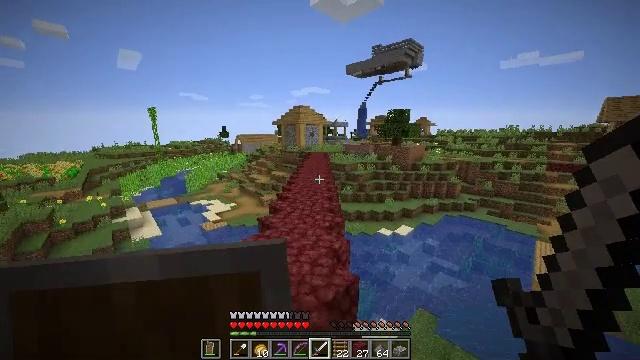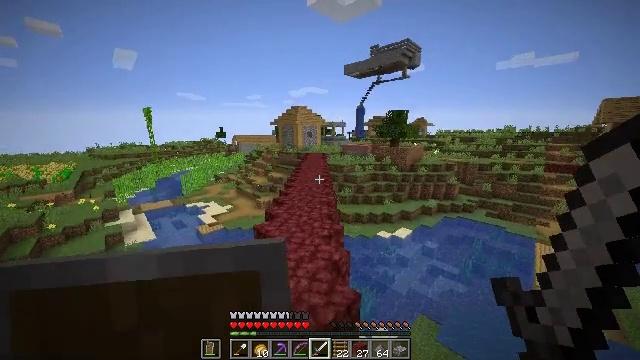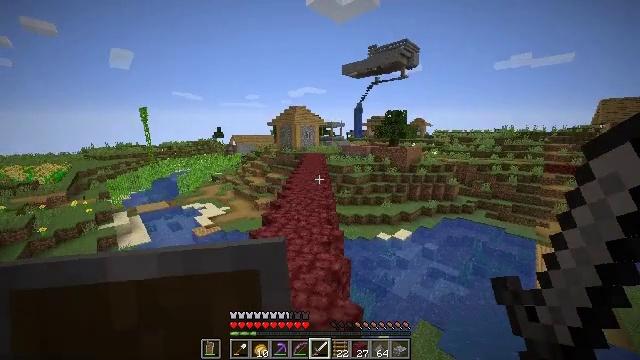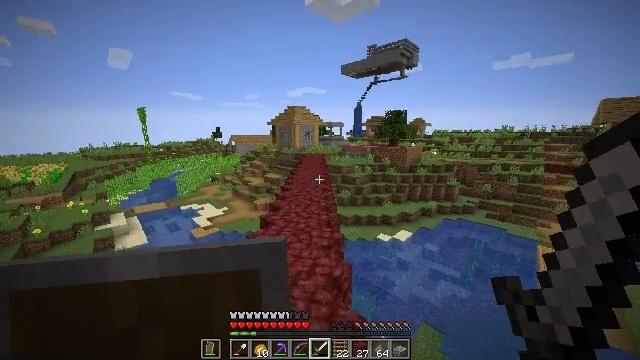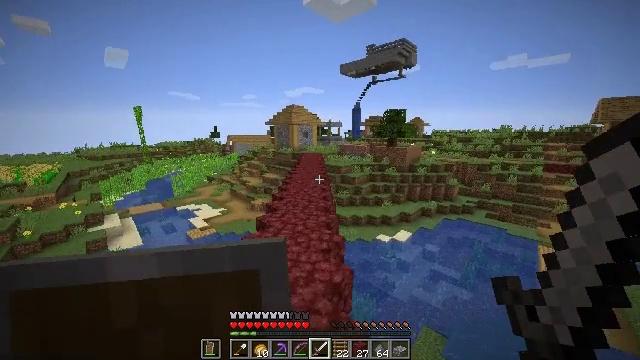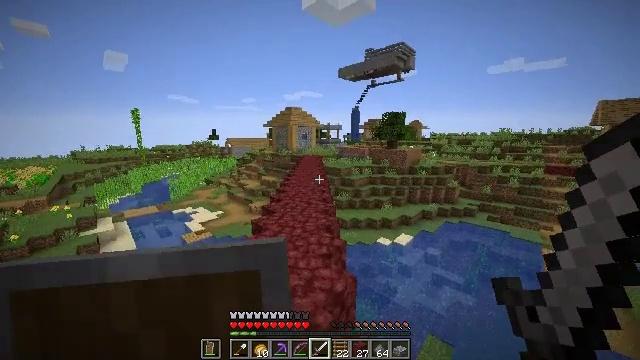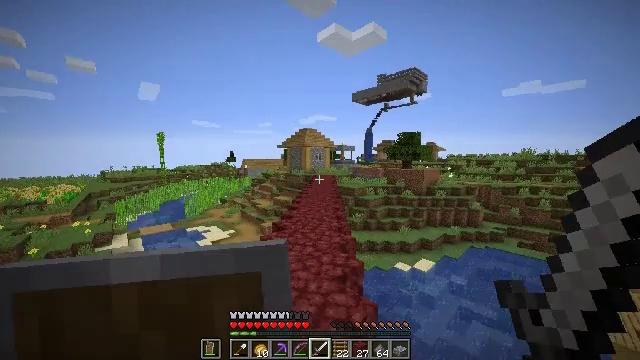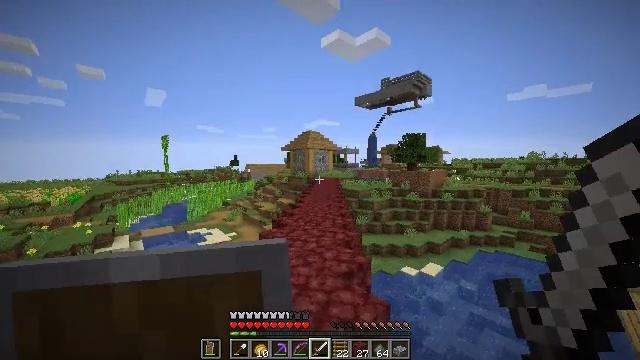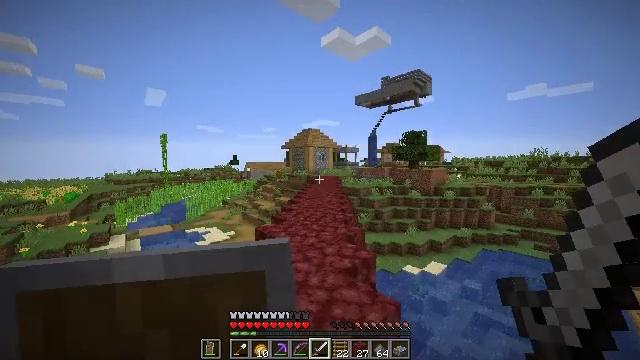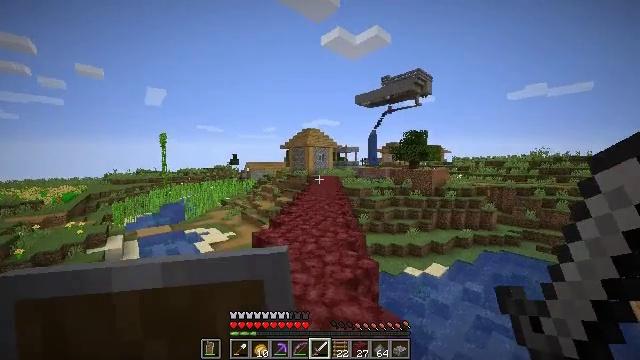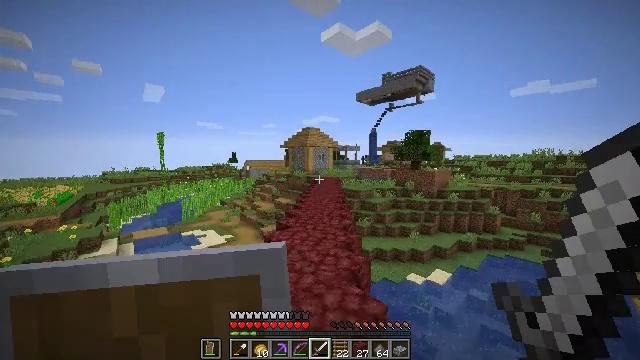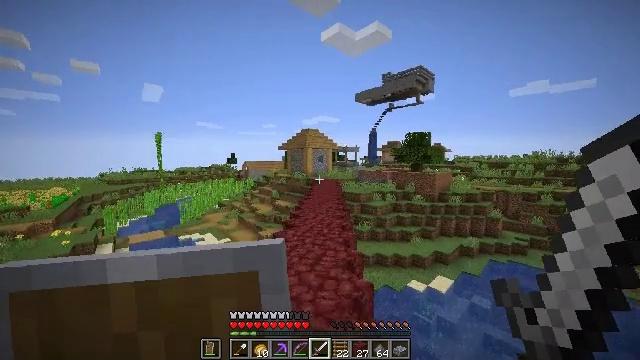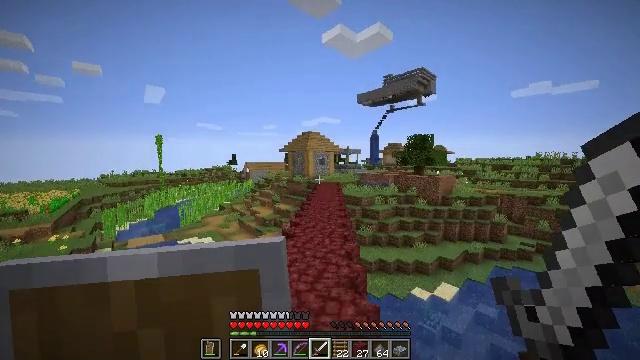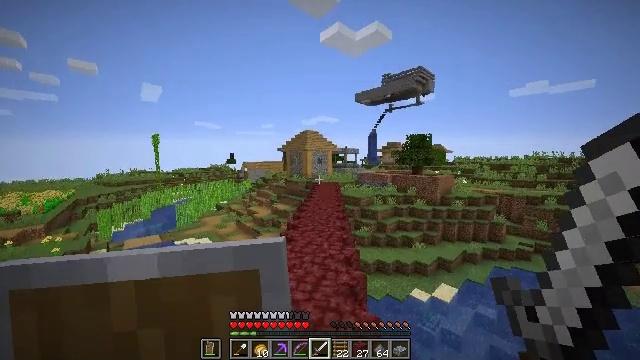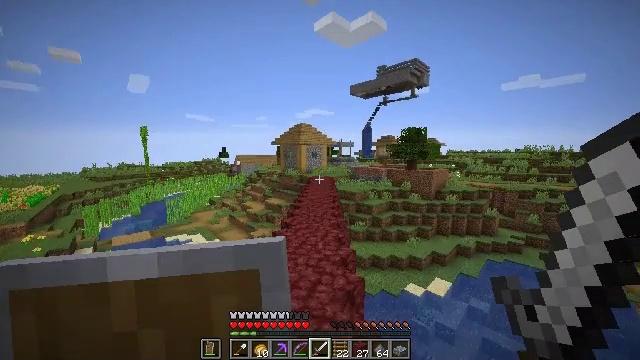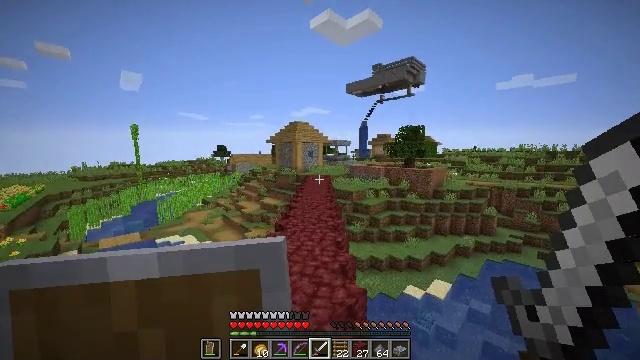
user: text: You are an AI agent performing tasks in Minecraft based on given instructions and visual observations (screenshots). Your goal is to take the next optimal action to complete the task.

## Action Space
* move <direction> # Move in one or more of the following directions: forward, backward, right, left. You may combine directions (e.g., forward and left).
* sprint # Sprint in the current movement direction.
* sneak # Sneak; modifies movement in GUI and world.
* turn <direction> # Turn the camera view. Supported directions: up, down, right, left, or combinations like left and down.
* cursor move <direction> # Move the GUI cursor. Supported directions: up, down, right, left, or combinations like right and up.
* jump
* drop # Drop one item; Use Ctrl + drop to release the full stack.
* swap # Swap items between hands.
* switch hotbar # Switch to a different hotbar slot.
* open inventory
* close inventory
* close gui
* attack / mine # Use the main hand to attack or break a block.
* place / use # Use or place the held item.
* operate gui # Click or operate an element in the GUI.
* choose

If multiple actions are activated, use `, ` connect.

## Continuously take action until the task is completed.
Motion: motion action
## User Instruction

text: Open a crafting table and craft the TNT.
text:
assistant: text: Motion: move forward, jump
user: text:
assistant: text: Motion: move forward, jump
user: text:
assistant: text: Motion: move forward, jump
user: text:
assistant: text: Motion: move forward, jump
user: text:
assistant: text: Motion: move forward, jump
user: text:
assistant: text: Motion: move forward, turn left and up, jump
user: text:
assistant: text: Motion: move forward, turn up, jump
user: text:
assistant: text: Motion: move forward, jump
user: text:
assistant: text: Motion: move forward, jump
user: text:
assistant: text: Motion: move forward, jump
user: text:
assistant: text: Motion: move forward, jump
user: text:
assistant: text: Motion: move forward, jump
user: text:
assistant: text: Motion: move forward, jump
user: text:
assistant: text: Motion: move forward, turn right and down, jump
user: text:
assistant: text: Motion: move forward, turn right, jump
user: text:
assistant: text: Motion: move forward, jump
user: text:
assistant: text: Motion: move forward, jump
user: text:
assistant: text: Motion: move forward, jump
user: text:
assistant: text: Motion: move forward, jump
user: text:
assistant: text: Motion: move forward, jump
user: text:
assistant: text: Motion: move forward, jump
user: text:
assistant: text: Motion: move forward, jump
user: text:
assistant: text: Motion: move forward, jump
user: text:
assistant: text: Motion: move forward, jump
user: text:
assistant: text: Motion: move forward, jump
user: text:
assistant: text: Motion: move forward, jump
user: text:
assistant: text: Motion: move forward, jump
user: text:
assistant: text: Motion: move forward, jump
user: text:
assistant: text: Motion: move forward, jump
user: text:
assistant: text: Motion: move forward, jump